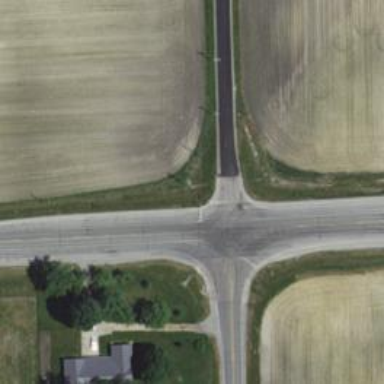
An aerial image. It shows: Secondary road.